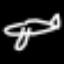
Label: airplane